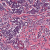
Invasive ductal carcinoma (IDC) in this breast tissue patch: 0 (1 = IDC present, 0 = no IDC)